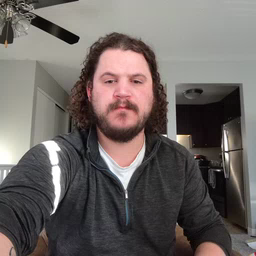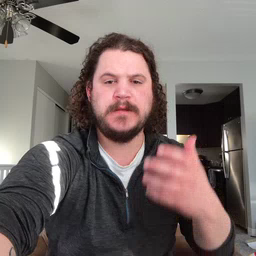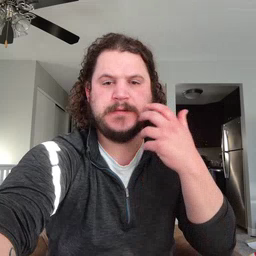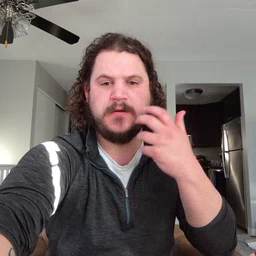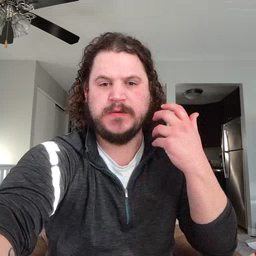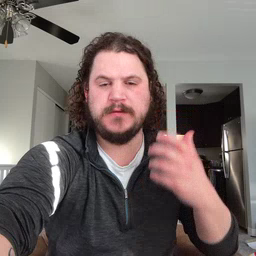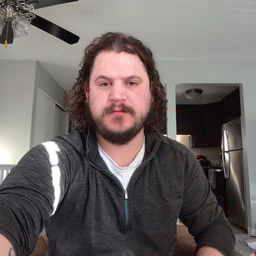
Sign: tiger